Here is the time-frequency (STFT) view of a rotor kit's vibration measurement. Diagnose the rotating machine from this image, choosing from: normal, misalignment, unbalance, looseness.
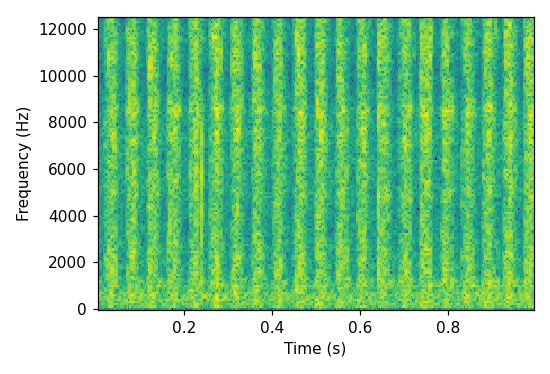
Answer: looseness